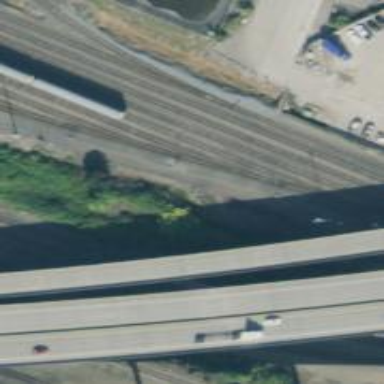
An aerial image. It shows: Railway yard.